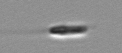
Label: flagellate_morphotype3